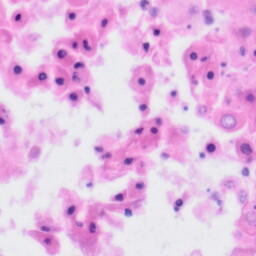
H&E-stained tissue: Tonsil